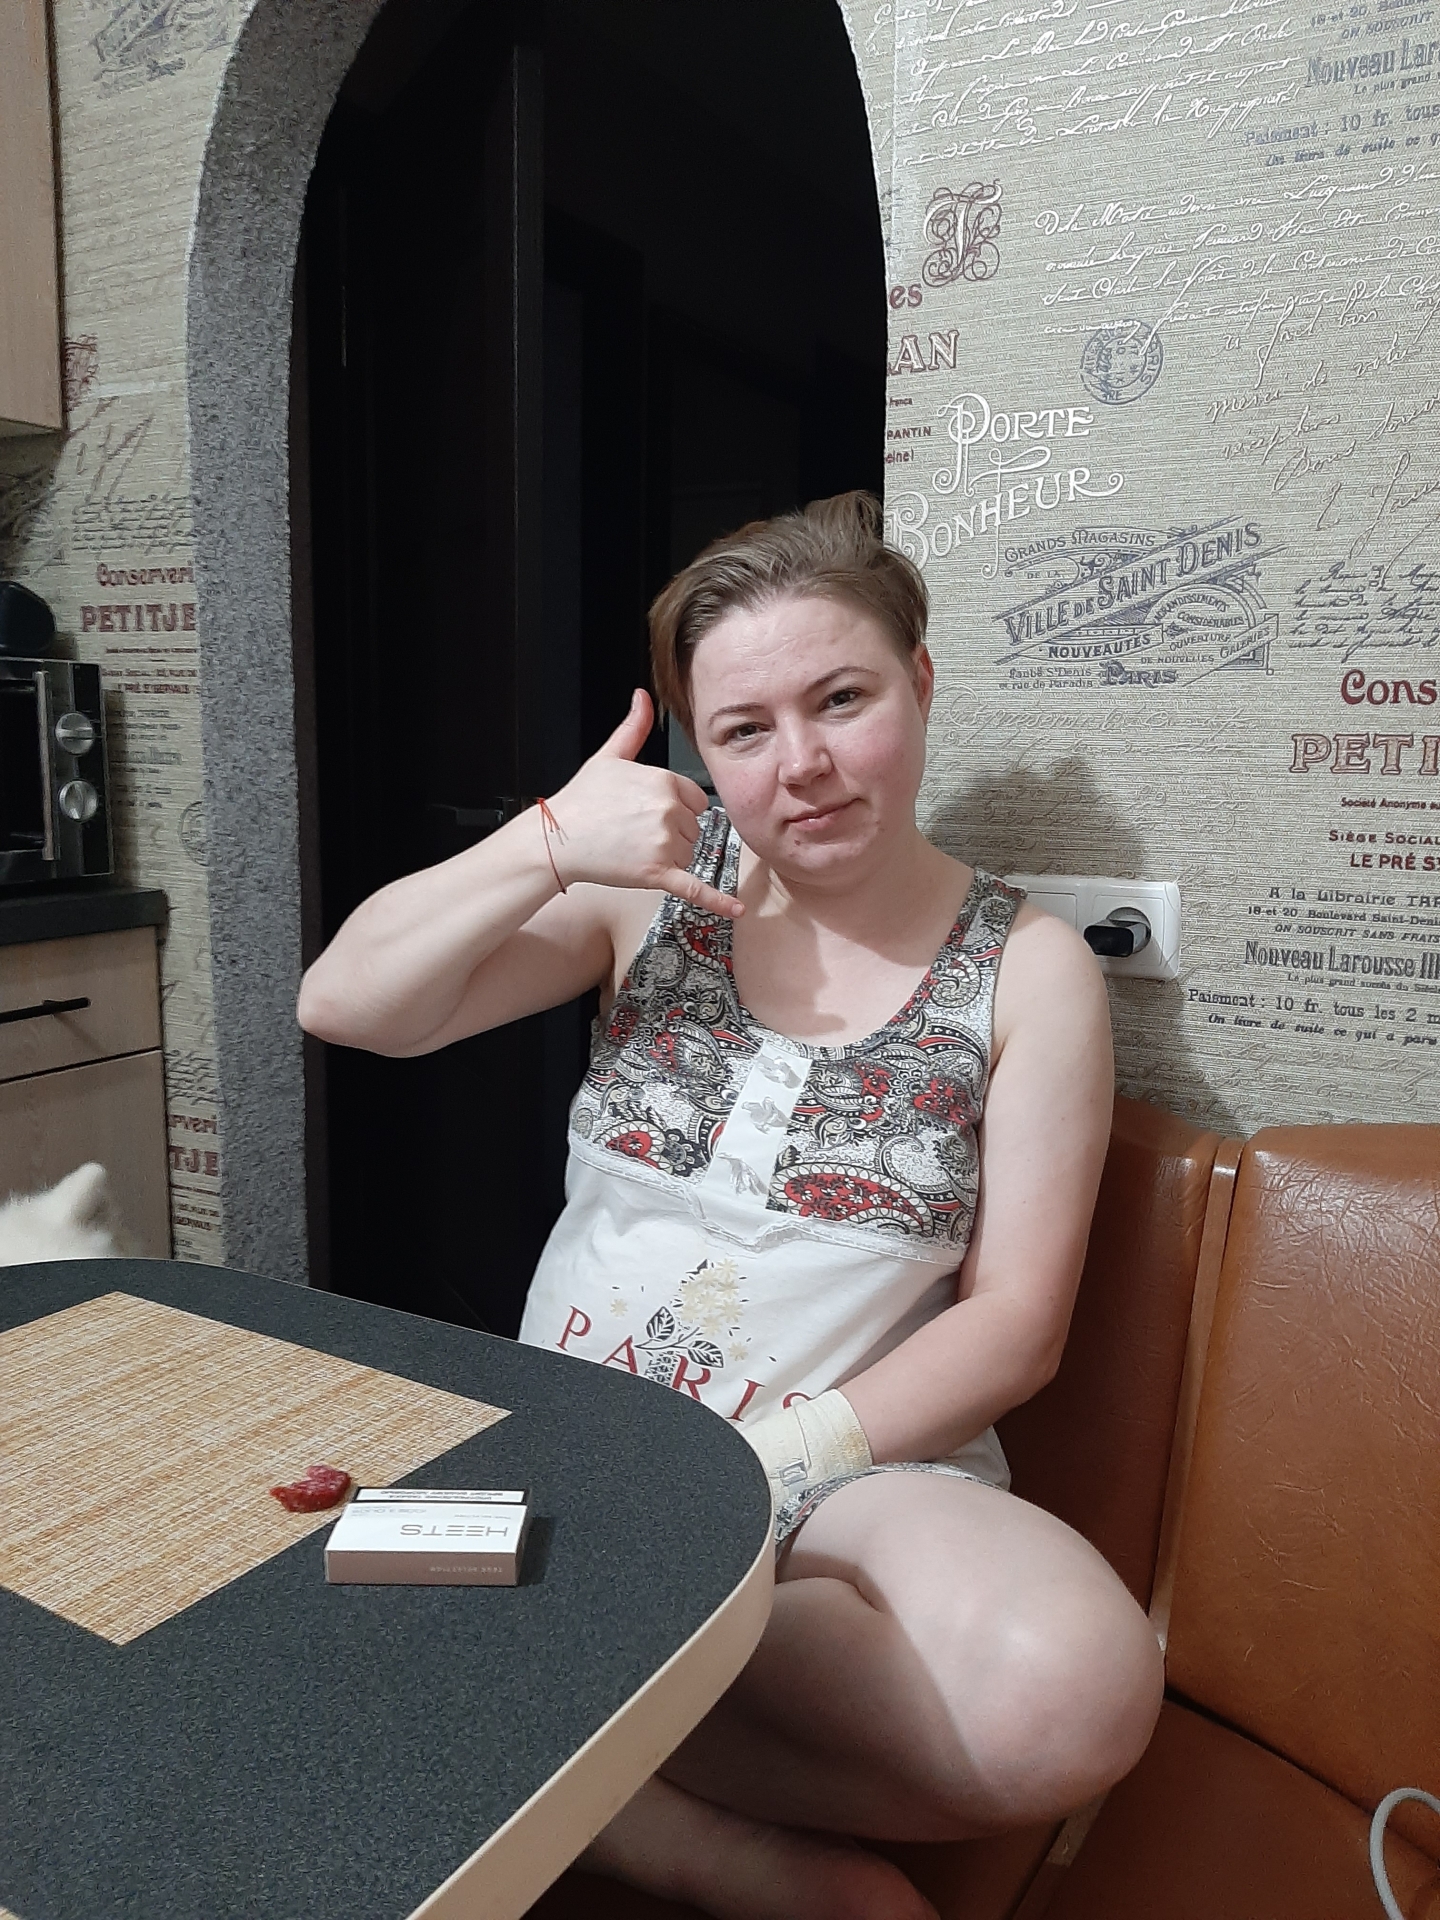
Label: clear